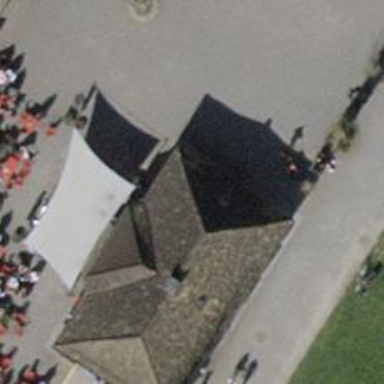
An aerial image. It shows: Toilets are available here.